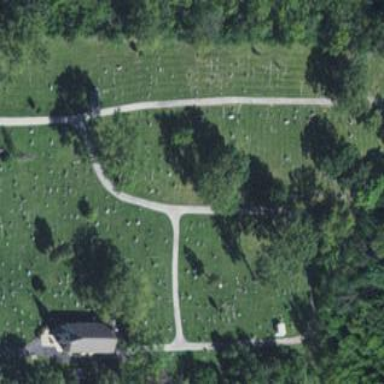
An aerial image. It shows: Cemetery.